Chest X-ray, PA view. Patient: 52 years old, sex F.
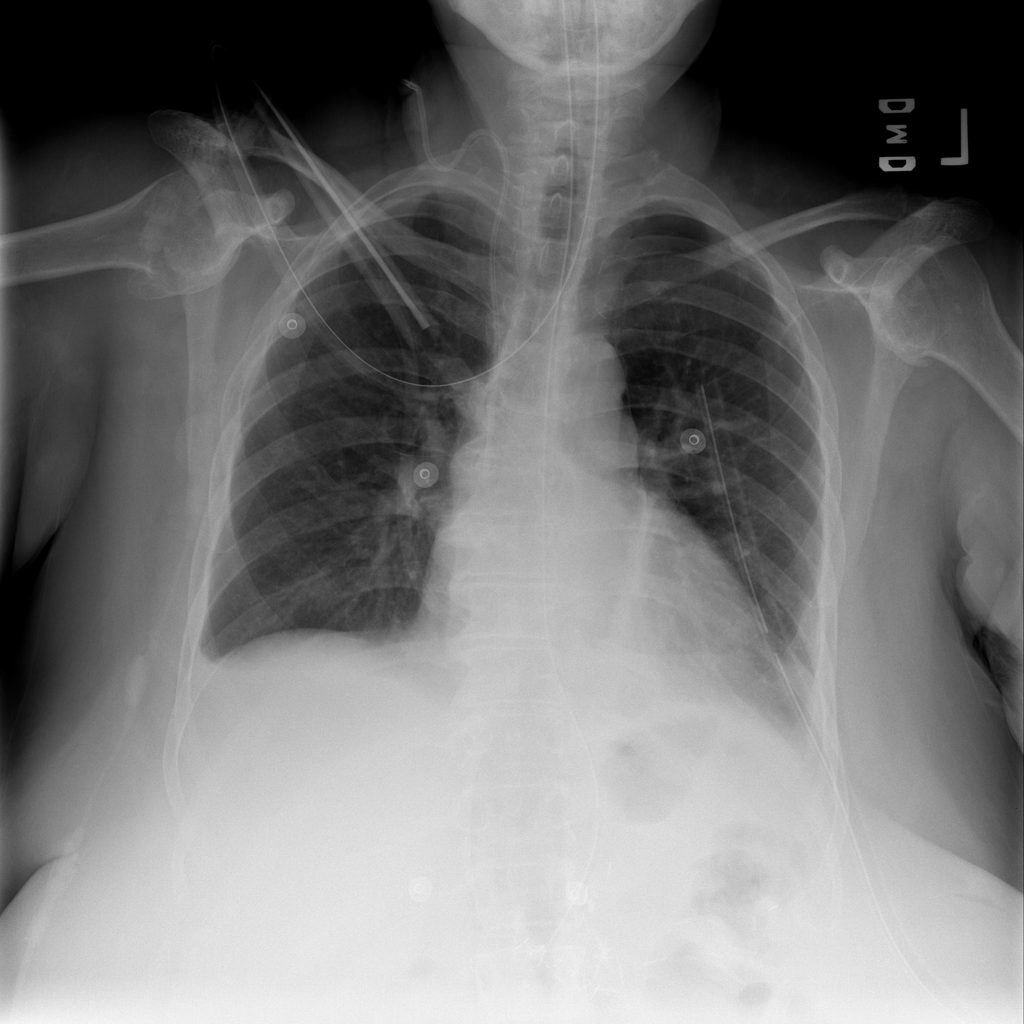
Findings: Effusion